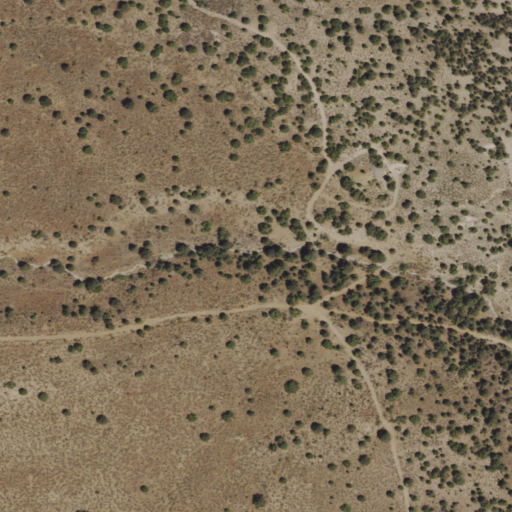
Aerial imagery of valley in Nevada named Water Canyon containing shrub and evergreen forest